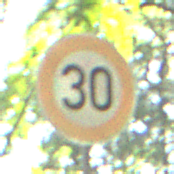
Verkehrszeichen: Geschwindigkeit30
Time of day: Midday
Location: Outdoor (Nature)
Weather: Clear
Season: NotSpecified
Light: Natural